Interaction volume radius: 5 \u00c5
Interaction volume height: 20 \u00c5
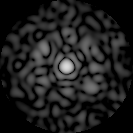
Disorder parameter: 0.819